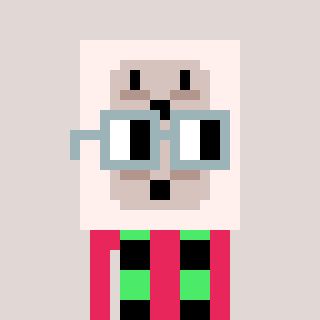
a pixel art character with square dark gray glasses, a outlet-shaped head and a redpinkish-colored body on a warm background